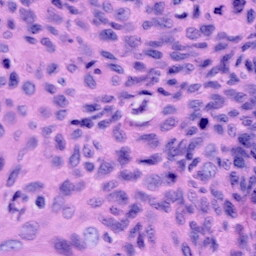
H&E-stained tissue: Cervix